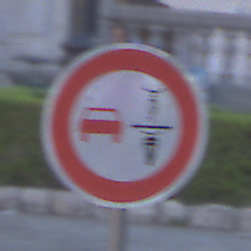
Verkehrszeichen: VerbotUeberholenEinspurigeFahrzeuge
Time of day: SunriseSunset
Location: Outdoor (Urban)
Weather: PartlyCloudy
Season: NotSpecified
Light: Natural